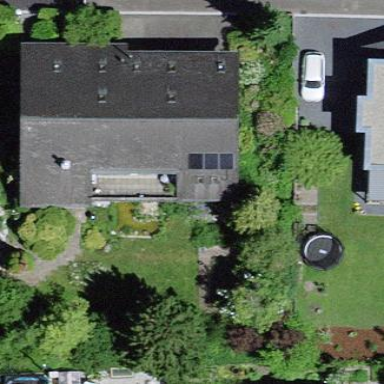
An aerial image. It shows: Residential building.